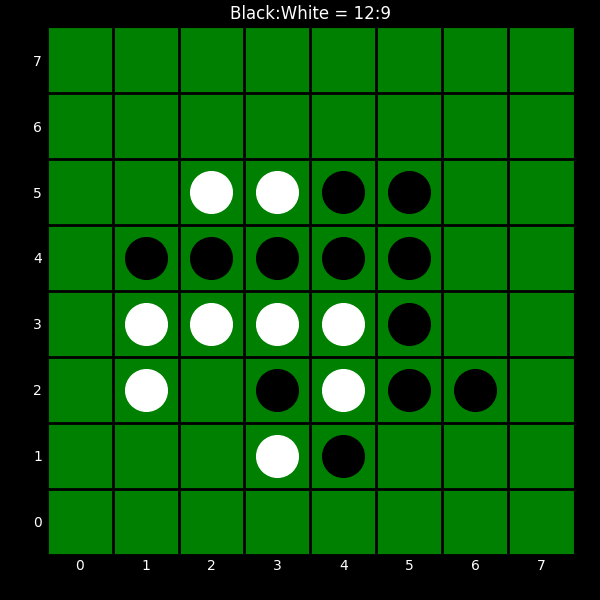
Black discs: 12
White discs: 9